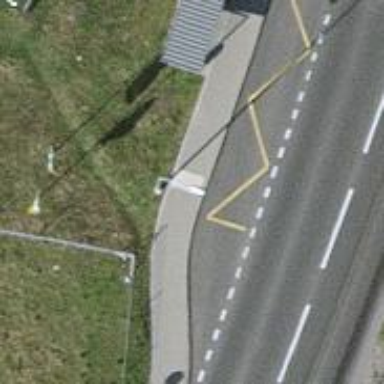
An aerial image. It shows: Asphalt sidewalk leading to public transport platform.